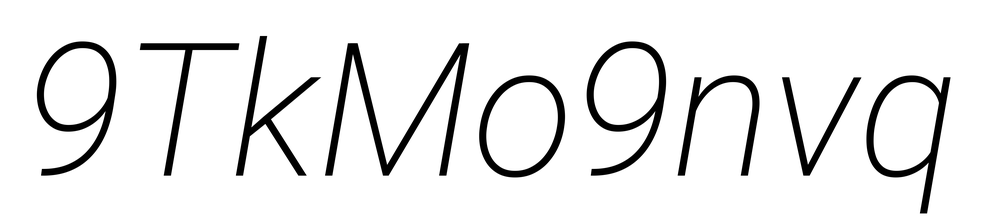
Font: Roboto-Italic_ExtraLight_Italic